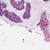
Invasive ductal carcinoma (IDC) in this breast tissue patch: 1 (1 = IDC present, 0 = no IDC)